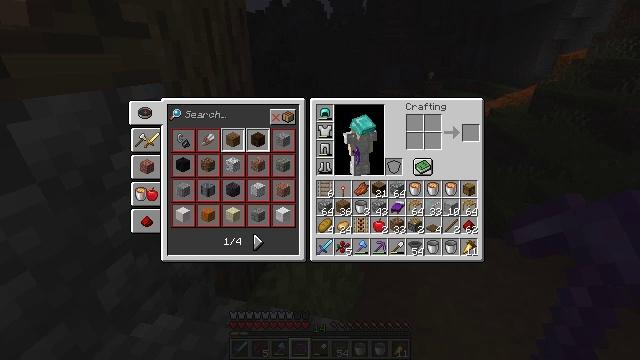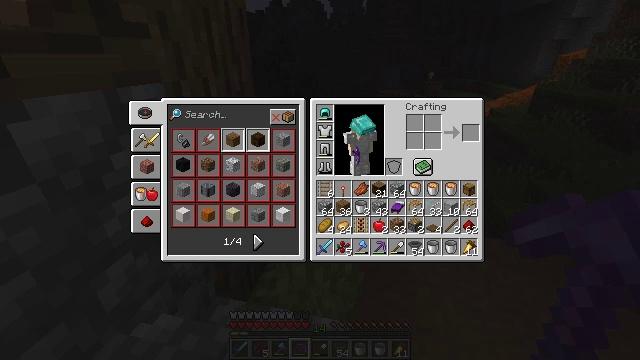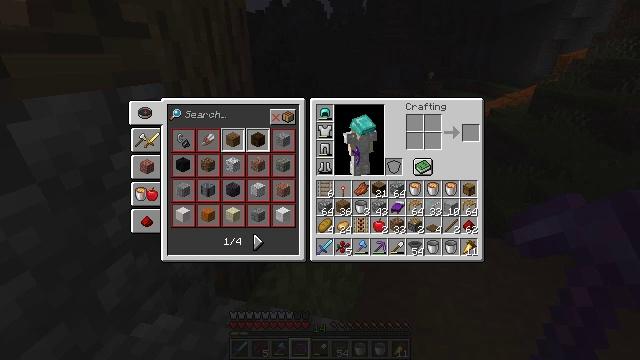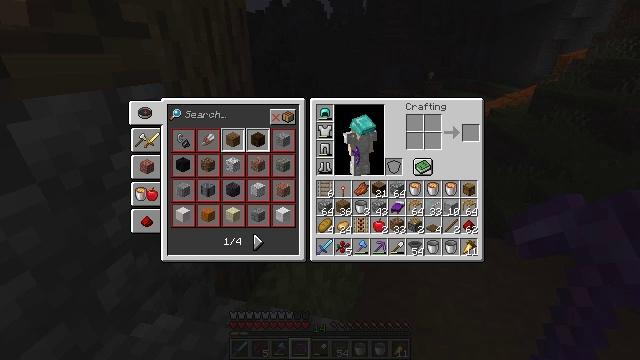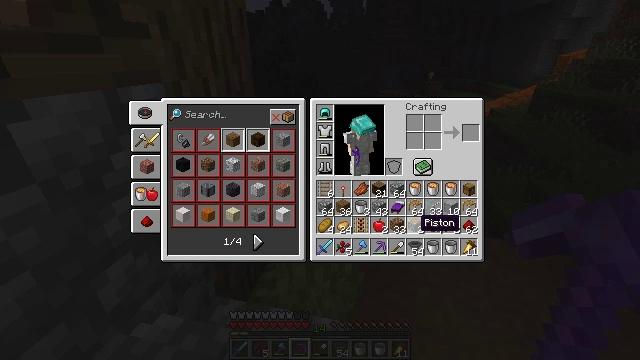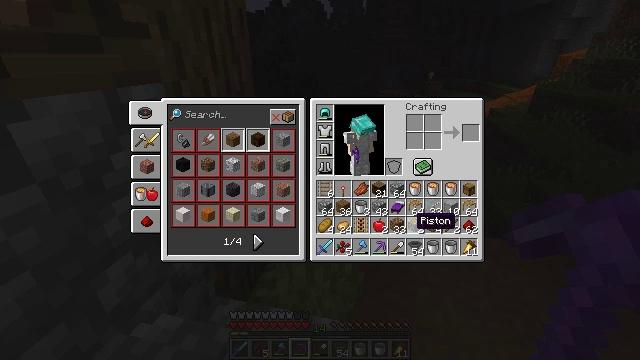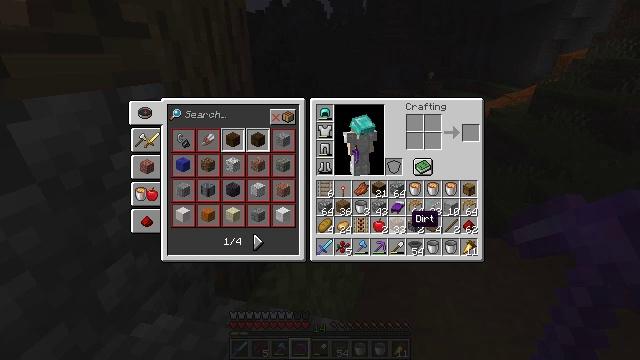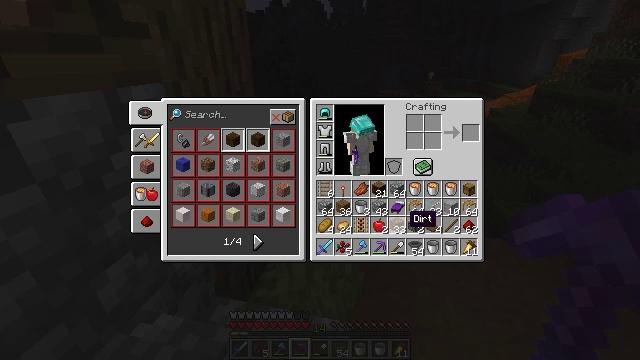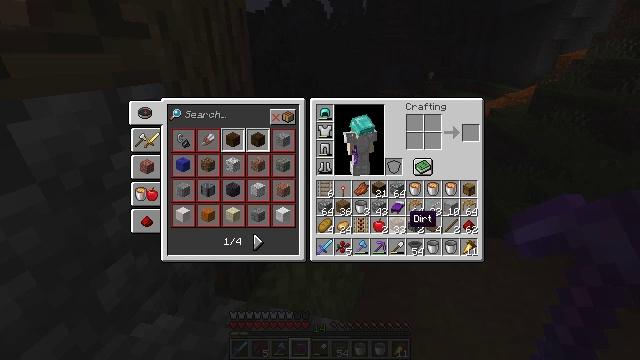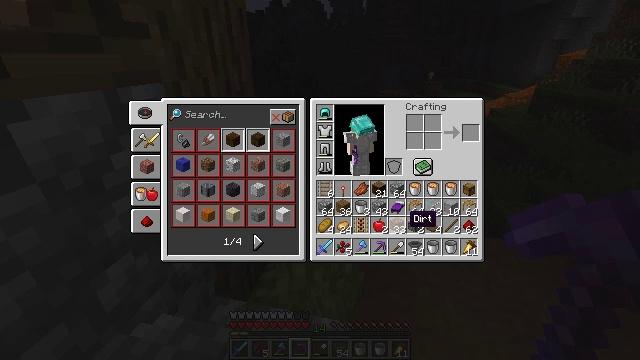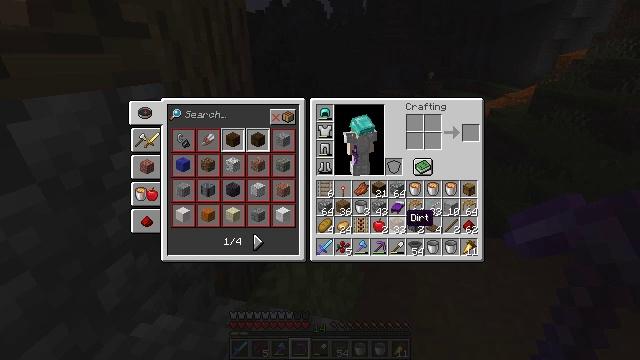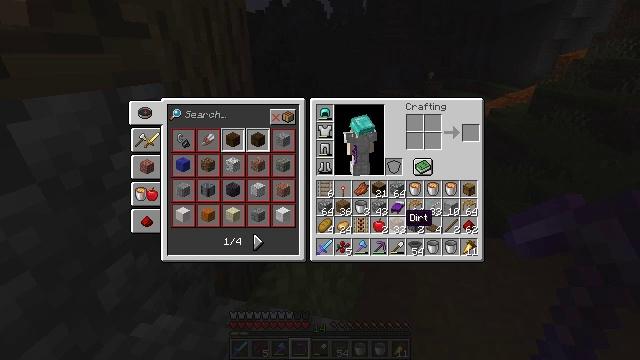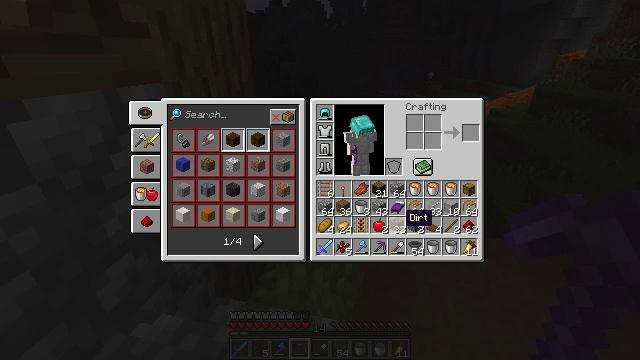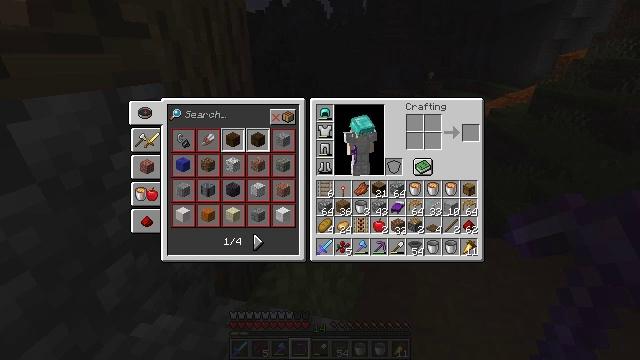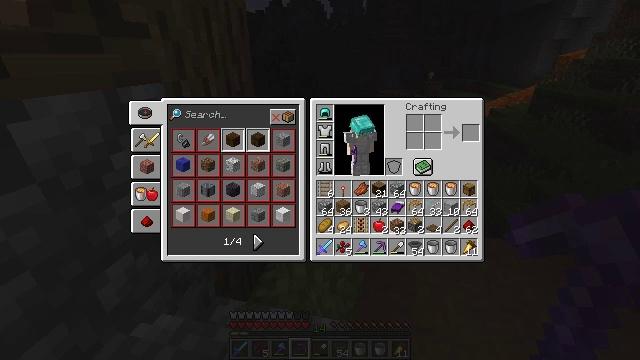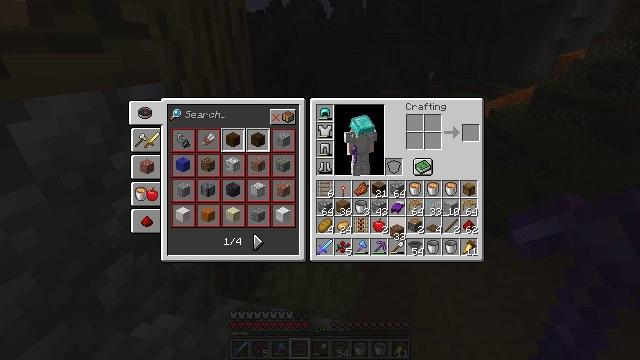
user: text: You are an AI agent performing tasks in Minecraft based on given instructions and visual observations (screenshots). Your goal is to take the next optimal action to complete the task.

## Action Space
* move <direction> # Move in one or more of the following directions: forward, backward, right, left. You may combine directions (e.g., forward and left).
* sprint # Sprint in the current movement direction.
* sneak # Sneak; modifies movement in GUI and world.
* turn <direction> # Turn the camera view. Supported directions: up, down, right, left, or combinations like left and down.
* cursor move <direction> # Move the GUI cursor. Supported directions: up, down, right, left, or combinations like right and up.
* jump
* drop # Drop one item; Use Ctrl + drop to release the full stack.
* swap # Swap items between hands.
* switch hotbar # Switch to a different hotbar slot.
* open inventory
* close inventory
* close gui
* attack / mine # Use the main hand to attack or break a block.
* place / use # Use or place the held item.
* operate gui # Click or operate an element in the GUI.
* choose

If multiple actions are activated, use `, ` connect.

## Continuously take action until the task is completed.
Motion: motion action
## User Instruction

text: Remove an oak door from the inventory.
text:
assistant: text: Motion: no_op
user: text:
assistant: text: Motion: no_op
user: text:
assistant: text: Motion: no_op
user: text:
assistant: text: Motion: no_op
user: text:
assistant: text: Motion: no_op
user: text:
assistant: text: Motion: no_op
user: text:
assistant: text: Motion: no_op
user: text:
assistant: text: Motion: no_op
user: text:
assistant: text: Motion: no_op
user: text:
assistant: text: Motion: no_op
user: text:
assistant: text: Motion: no_op
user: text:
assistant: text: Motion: no_op
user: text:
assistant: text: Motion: attack / mine
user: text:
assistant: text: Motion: attack / mine
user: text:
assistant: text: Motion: attack / mine
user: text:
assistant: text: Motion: turn down
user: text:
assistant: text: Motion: no_op
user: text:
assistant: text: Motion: no_op
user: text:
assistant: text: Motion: no_op
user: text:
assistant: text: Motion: no_op
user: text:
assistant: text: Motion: no_op
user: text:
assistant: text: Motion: attack / mine
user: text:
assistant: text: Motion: attack / mine
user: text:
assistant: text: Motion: turn up, attack / mine
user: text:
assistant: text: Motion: no_op
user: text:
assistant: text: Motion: no_op
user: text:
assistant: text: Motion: no_op
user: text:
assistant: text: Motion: no_op
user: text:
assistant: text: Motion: no_op
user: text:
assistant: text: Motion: no_op